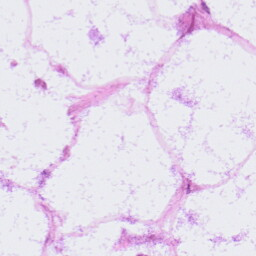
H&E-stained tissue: LymphNode